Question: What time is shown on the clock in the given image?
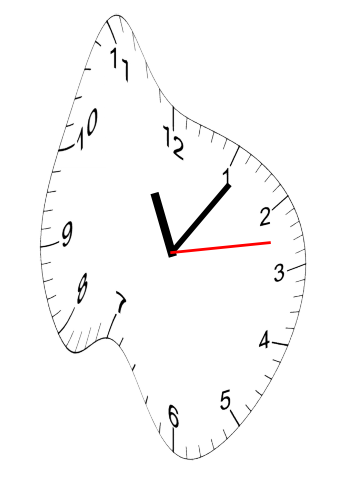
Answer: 11:06:13